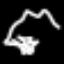
Label: frog